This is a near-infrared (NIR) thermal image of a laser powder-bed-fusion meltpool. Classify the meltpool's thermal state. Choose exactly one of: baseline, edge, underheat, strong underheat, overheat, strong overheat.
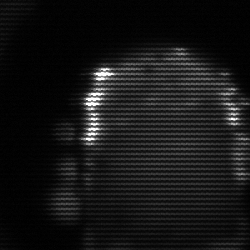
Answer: baseline